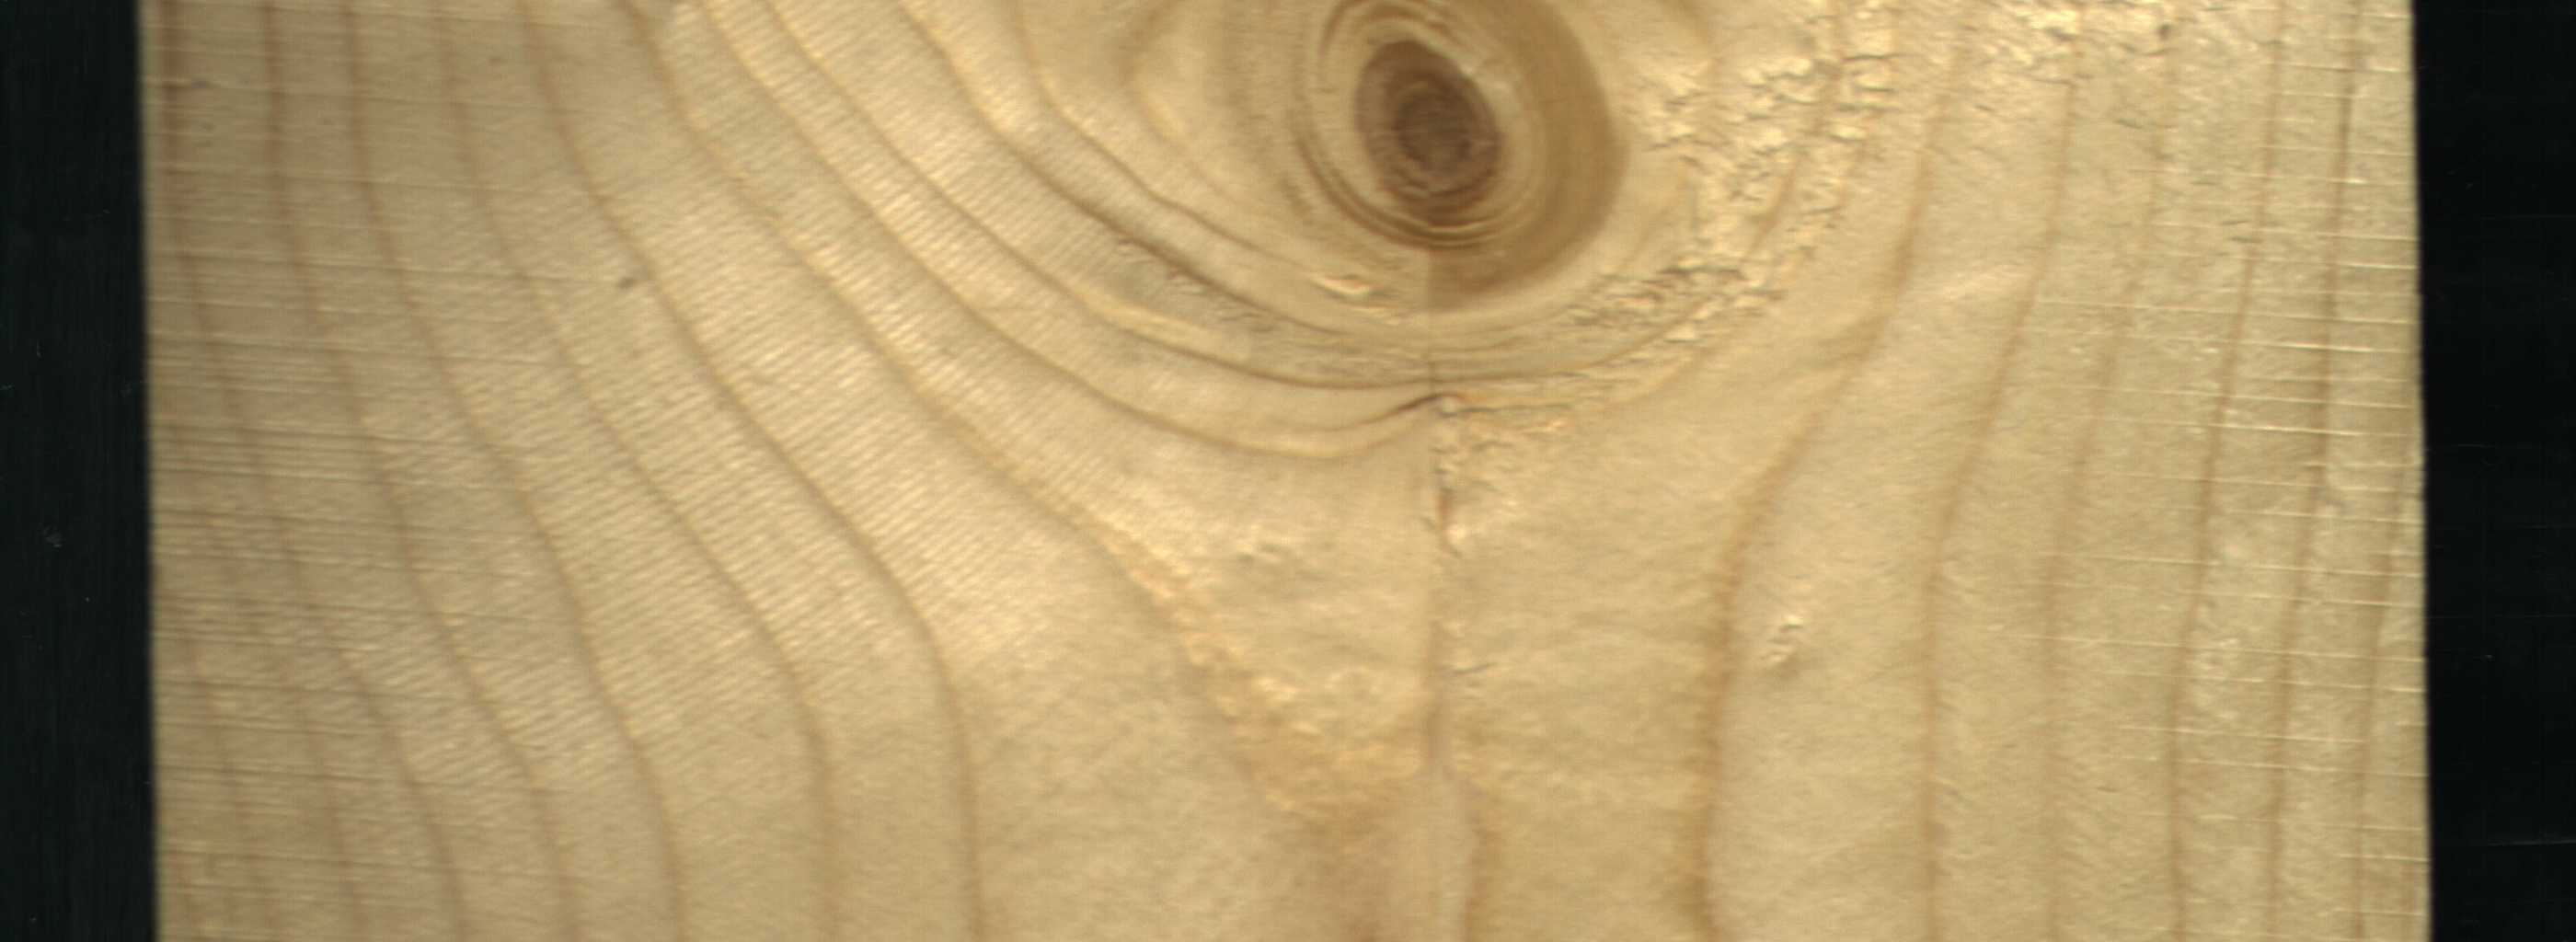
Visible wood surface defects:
Live_Knot